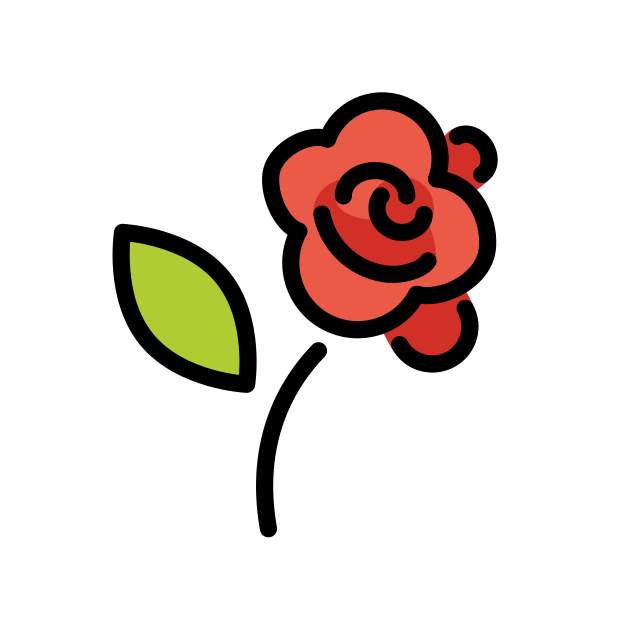
Emoji: 🌹
Name: rose
Unicode: 0x1f339